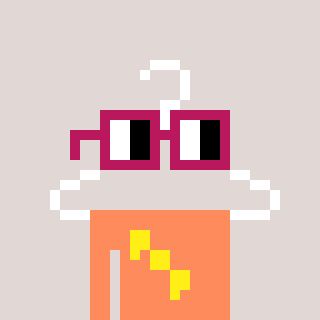
a pixel art character with square dark red glasses, a hanger-shaped head and a peachy-colored body on a warm background